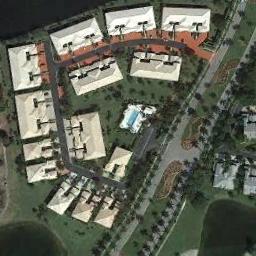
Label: dense_residential